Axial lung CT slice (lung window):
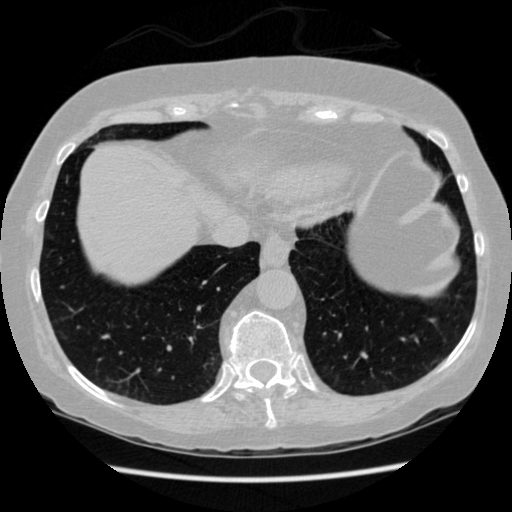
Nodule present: no